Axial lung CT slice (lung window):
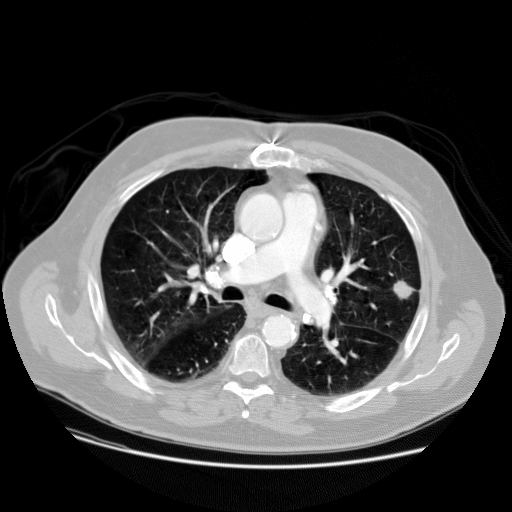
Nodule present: yes
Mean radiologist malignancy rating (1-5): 4